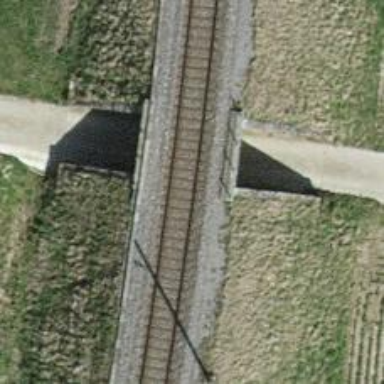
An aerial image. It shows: Bridge with single railway track electrified by contact line.